Field crop: tomato
Growth stage: 1
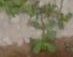
Species: portulaca